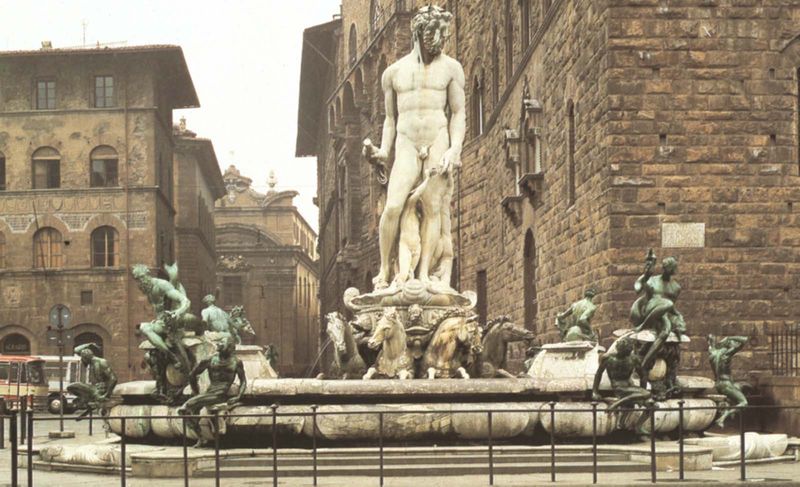
Titel: Neptunbrunnen
Künstler: Bartolomeo Ammannati
Institution: Florenz, Piazza della Signoria
Schlagwörter: akt, haut, mann, nackt, wasser, fluss, grün, menschen, stadt, brust, fenster, frau, marmor, männer, straße, weiss, dach, haus, tier, zaun, steine, häuser, figur, renaissance, brunnen, kamin, pferd, pferde, rund, engel, statue, beine, bogen, italien, mauer, backstein, platz, figuren, wagen, muskeln, metall, geländer, bronze, plastik, foto, bögen, palast, palazzo, denkmal, personifikation, rom, rustika, fisch, mauern, florenz, muschel, streitwagen, fische, bronzeguss, flüsse, skultpur, palazzo pitti, guß, zeigel, patina, bus, busse, triumpfwagen, neptun, flussgott, böfen, ferde, brunnenskulptur, piazza della signoria, neptunbrunnen, erbrunnen, meeresgöter